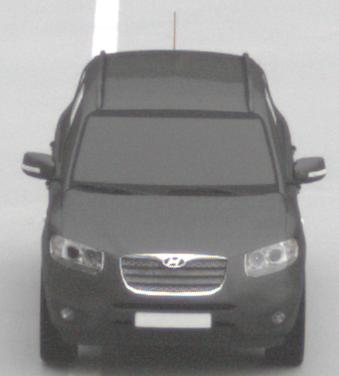
Make: Hyundai
Model: Santa Fe 2.4
Detailed model: Santa Fe (CM)
Model produced from: 2010/01
Model produced until: 2012/09
Doors: 5
Color: gray
Road condition: dry road
Daytime: midday
Contrast: low contrast